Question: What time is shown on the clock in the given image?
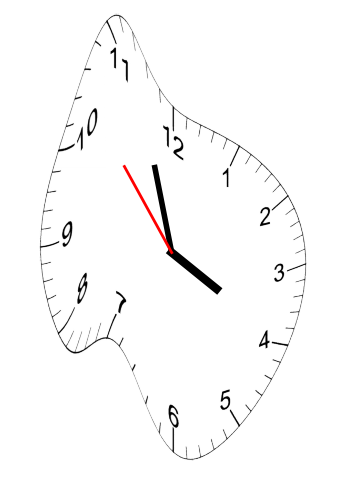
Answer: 03:56:53